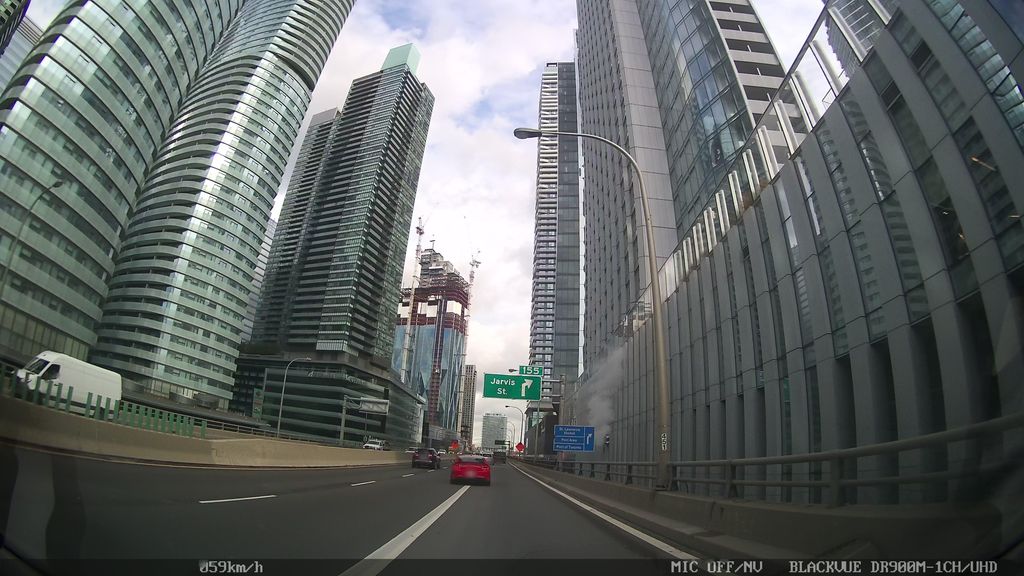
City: toronto